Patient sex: M
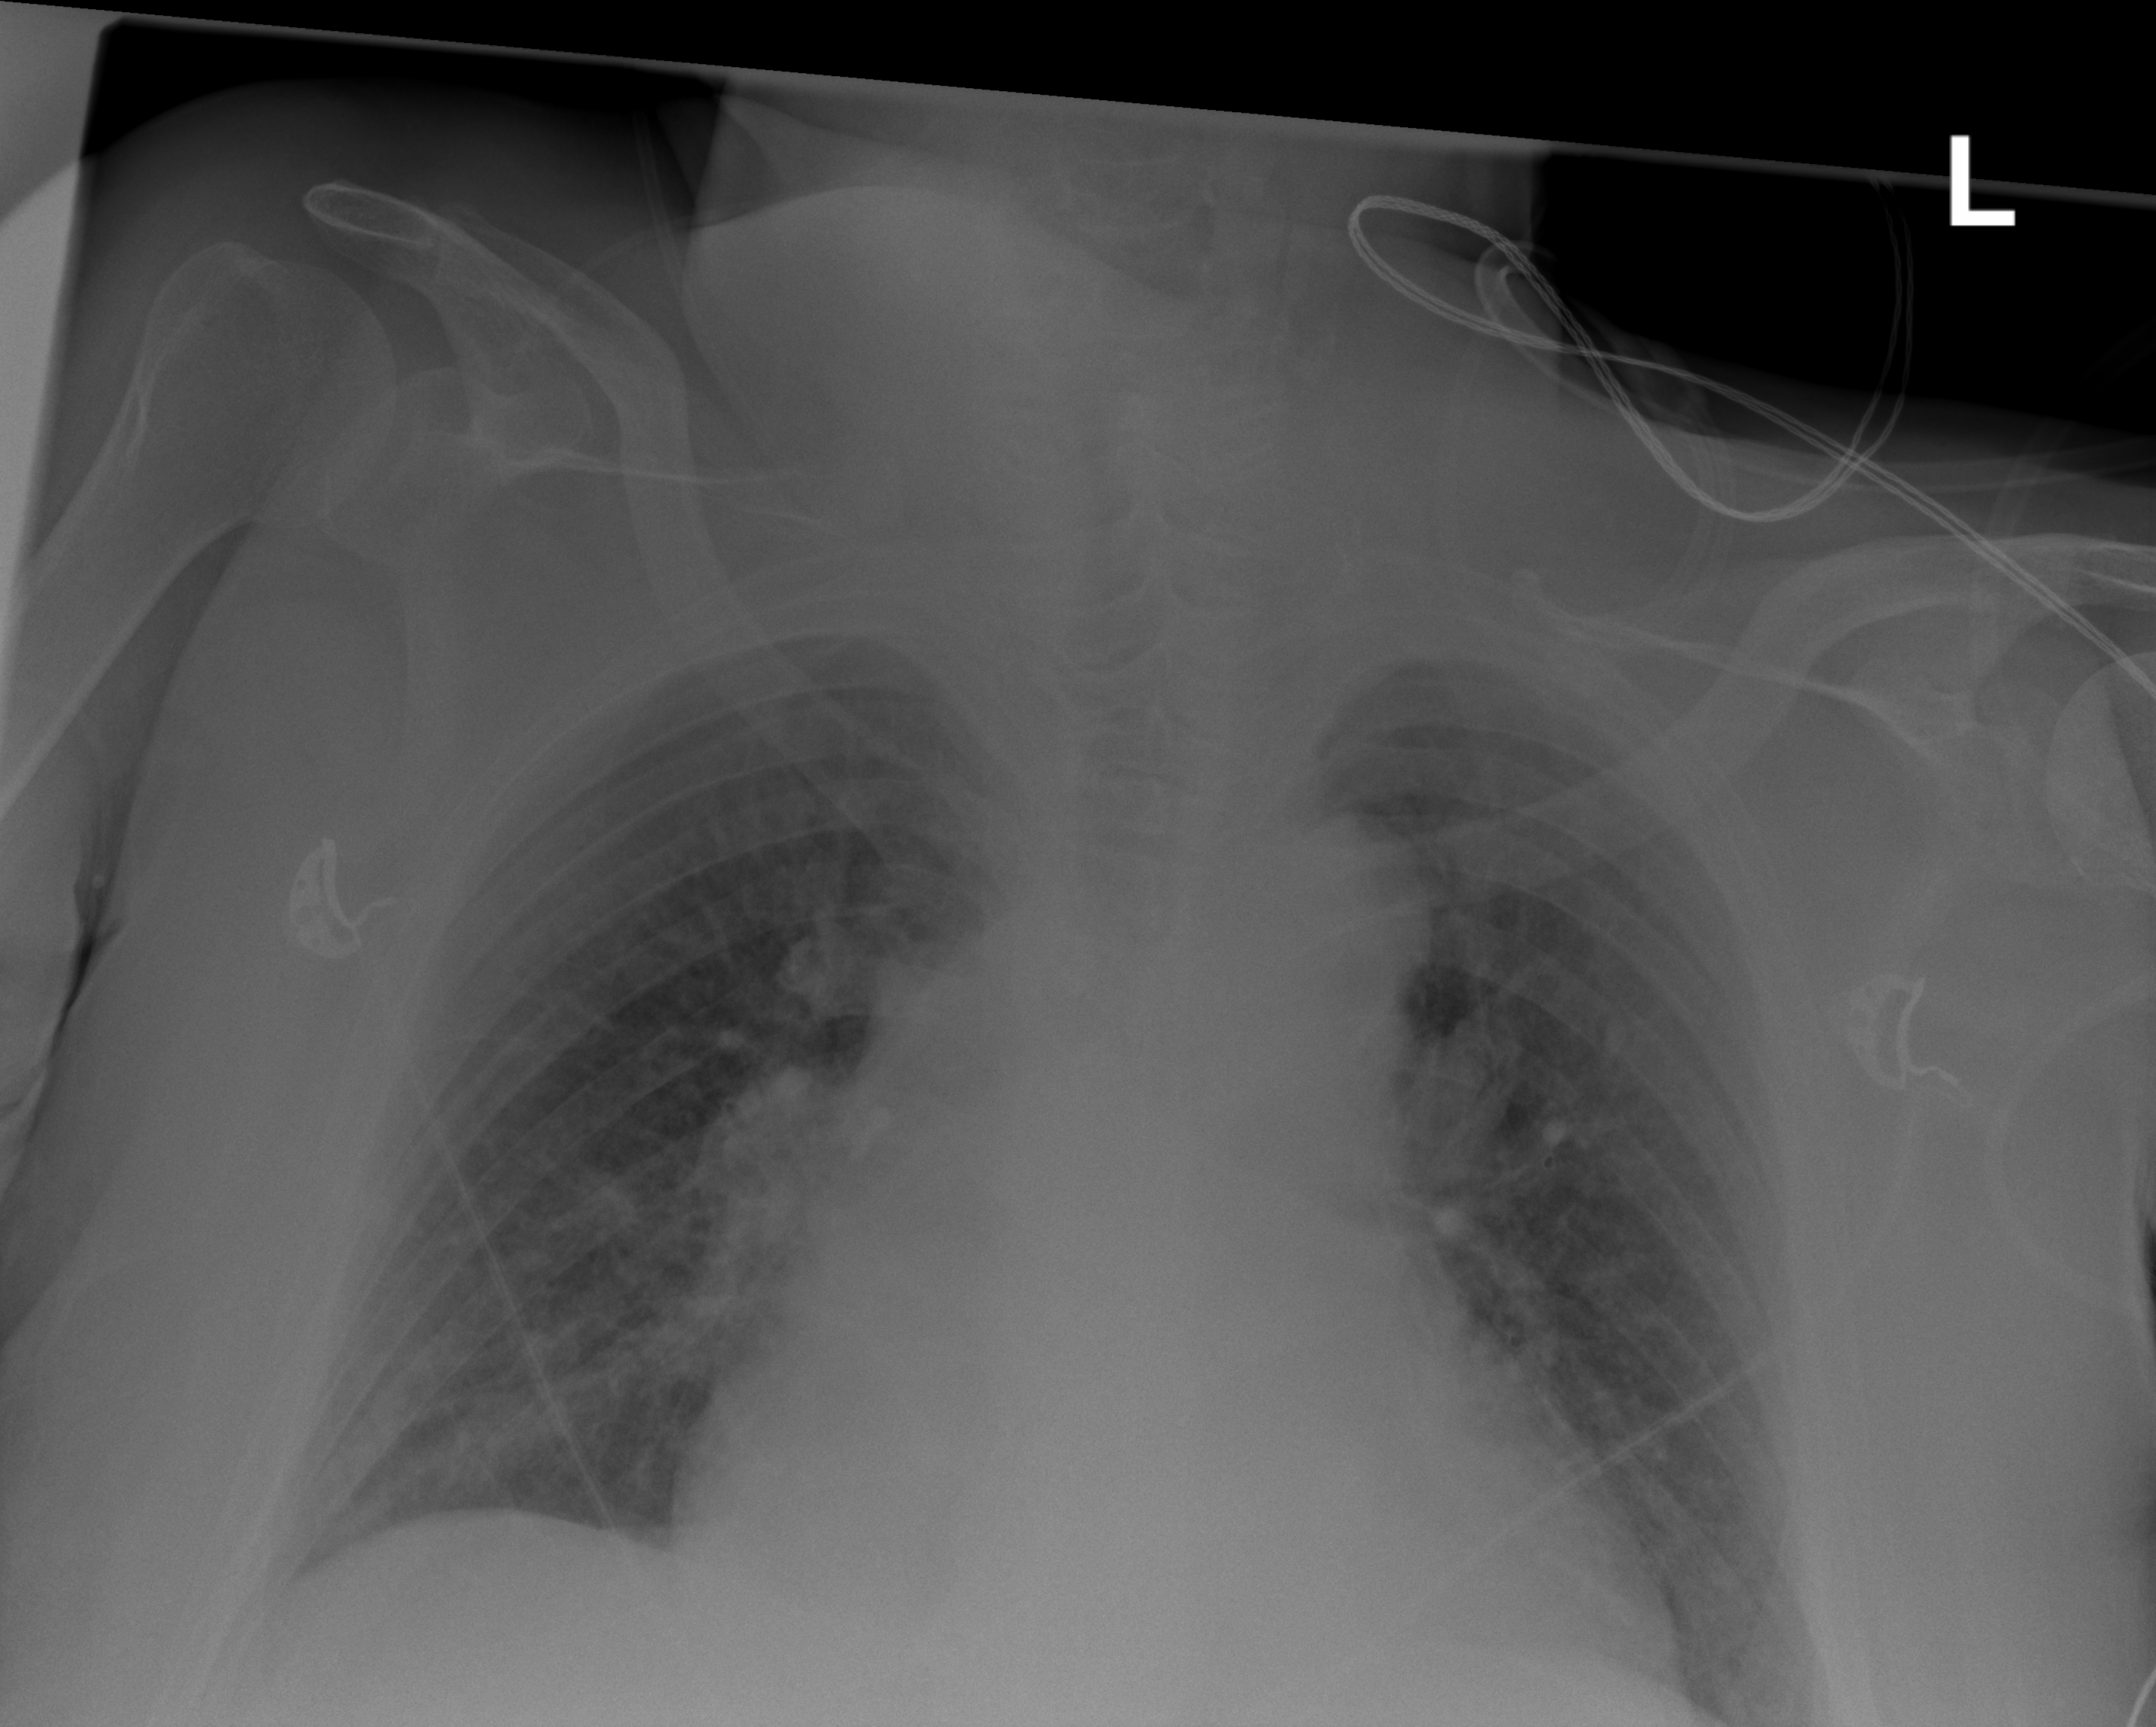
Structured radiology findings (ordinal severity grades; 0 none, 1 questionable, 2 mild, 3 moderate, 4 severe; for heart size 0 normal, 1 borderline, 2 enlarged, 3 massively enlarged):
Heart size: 2
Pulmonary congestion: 2
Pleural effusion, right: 0
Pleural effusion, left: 0
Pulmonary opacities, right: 0
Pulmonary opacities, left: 0
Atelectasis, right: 2
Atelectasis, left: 2